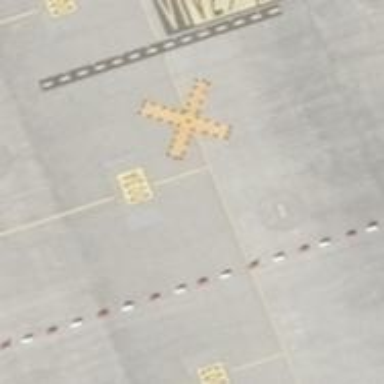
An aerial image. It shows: Parking position at the airport with concrete surface.